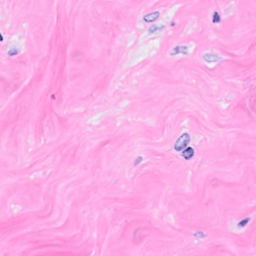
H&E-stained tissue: Breast